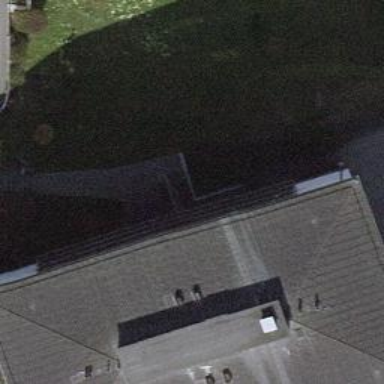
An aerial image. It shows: Steps made of paving stones.